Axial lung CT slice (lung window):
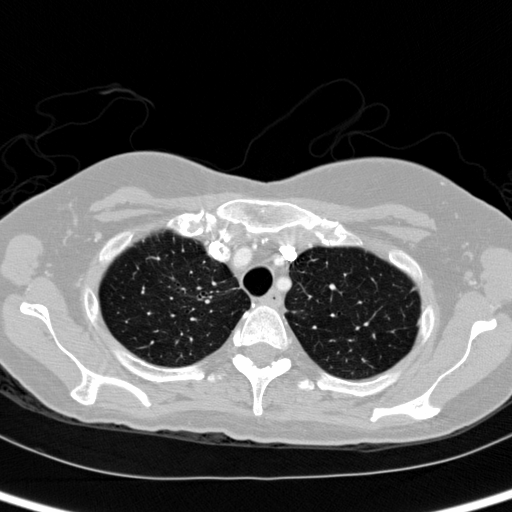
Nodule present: no